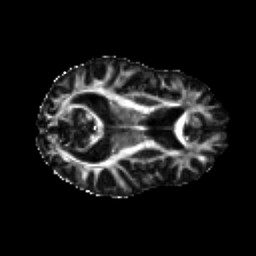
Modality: FA
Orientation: axial
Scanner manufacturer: ge
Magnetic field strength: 3 T
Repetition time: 8.8 s
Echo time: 0.085 s